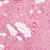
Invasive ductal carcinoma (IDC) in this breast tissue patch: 0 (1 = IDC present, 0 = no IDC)